Question: How could I add divider to list? I use Flutter for Android. I want to add a divider between each List item and I want to colorize the divider and add styles.
I tried to add 'new divider();' but I got errors. I also tried 'return new divider();'.
Here is the screen shot of my app:

And here is my code:
'''
import 'package:flutter/material.dart';
import 'package:flutter/foundation.dart';
void main() => runApp(const MyApp());
class MyApp extends StatelessWidget {
const MyApp();
@override
Widget build(BuildContext context) {
return MaterialApp(
theme: ThemeData(
primarySwatch: Colors.purple,
buttonTheme: const ButtonThemeData(
textTheme: ButtonTextTheme.primary,
)
),
home: const MyHomePage(),
);
}
}
class Kitten {
const Kitten({this.name, this.description, this.age, this.imageurl});
final String name;
final String description;
final int age;
final String imageurl;
}
final List<Kitten> _kittens = <Kitten>[
Kitten(
name: "kitchen",
description: "mehraboon",
age: 2,
imageurl:
"https://images.pexels.com/photos/104827/cat-pet-animal-domestic-
104827.jpeg?auto=compress&cs=tinysrgb&dpr=2&h=350",
),
Kitten(
name: "garage",
description: "khashen",
age: 1,
imageurl:
"https://images.pexels.com/photos/4602/jumping-cute-playing-animals.jpg?
auto=compress&cs=tinysrgb&dpr=2&h=350",
),
Kitten(
name: "bedroom",
description: "khar zoor",
age: 5,
imageurl:
"https://images.pexels.com/photos/978555/pexels-photo-978555.jpeg?
auto=compress&cs=tinysrgb&dpr=2&h=350",
),
Kitten(
name: "living room",
description: "chorto",
age: 3,
imageurl:
"https://images.pexels.com/photos/209037/pexels-photo-209037.jpeg?
auto=compress&cs=tinysrgb&dpr=2&h=350",
),
];
class MyHomePage extends StatelessWidget {
const MyHomePage({Key key}) : super(key: key);
Widget _dialogBuilder(BuildContext context, Kitten kitten) {
return SimpleDialog(contentPadding: EdgeInsets.zero, children: [
Image.network(kitten.imageurl, fit: BoxFit.fill),
Padding(
padding: const EdgeInsets.all(16.0),
child:
Column(crossAxisAlignment: CrossAxisAlignment.stretch, children: [
Text(kitten.name),
Text('${kitten.age}'),
SizedBox(
height: 16.0,
),
Text(kitten.description),
Align(
alignment: Alignment.centerRight,
child: Wrap(
children: [
FlatButton(onPressed: () {}, child: const
Text("noooo!"),color: Colors.red,),
Padding(padding: const EdgeInsets.all(2.0),),
RaisedButton(onPressed: () {}, child: const
Text("yesss!"),color: Colors.green)
],
),
)
]))
]);
}
Widget _listItemBuilder(BuildContext context, int index) {
return new GestureDetector(
onTap: () => showDialog(
context: context,
builder: (context) => _dialogBuilder(context, _kittens[index])),
child:
Container(
padding: EdgeInsets.all( 16.0),
alignment: Alignment.centerLeft,
child: Text(_kittens[index].name,
style: Theme.of(context).textTheme.headline),
),
) ;
}
@override
Widget build(BuildContext context) {
return Scaffold(
appBar: AppBar(
title: Text("Keys"),
centerTitle: true,
),
body: ListView.builder(
itemCount: _kittens.length,
itemExtent: 60.0,
itemBuilder: _listItemBuilder,
),
);
}
}
'''
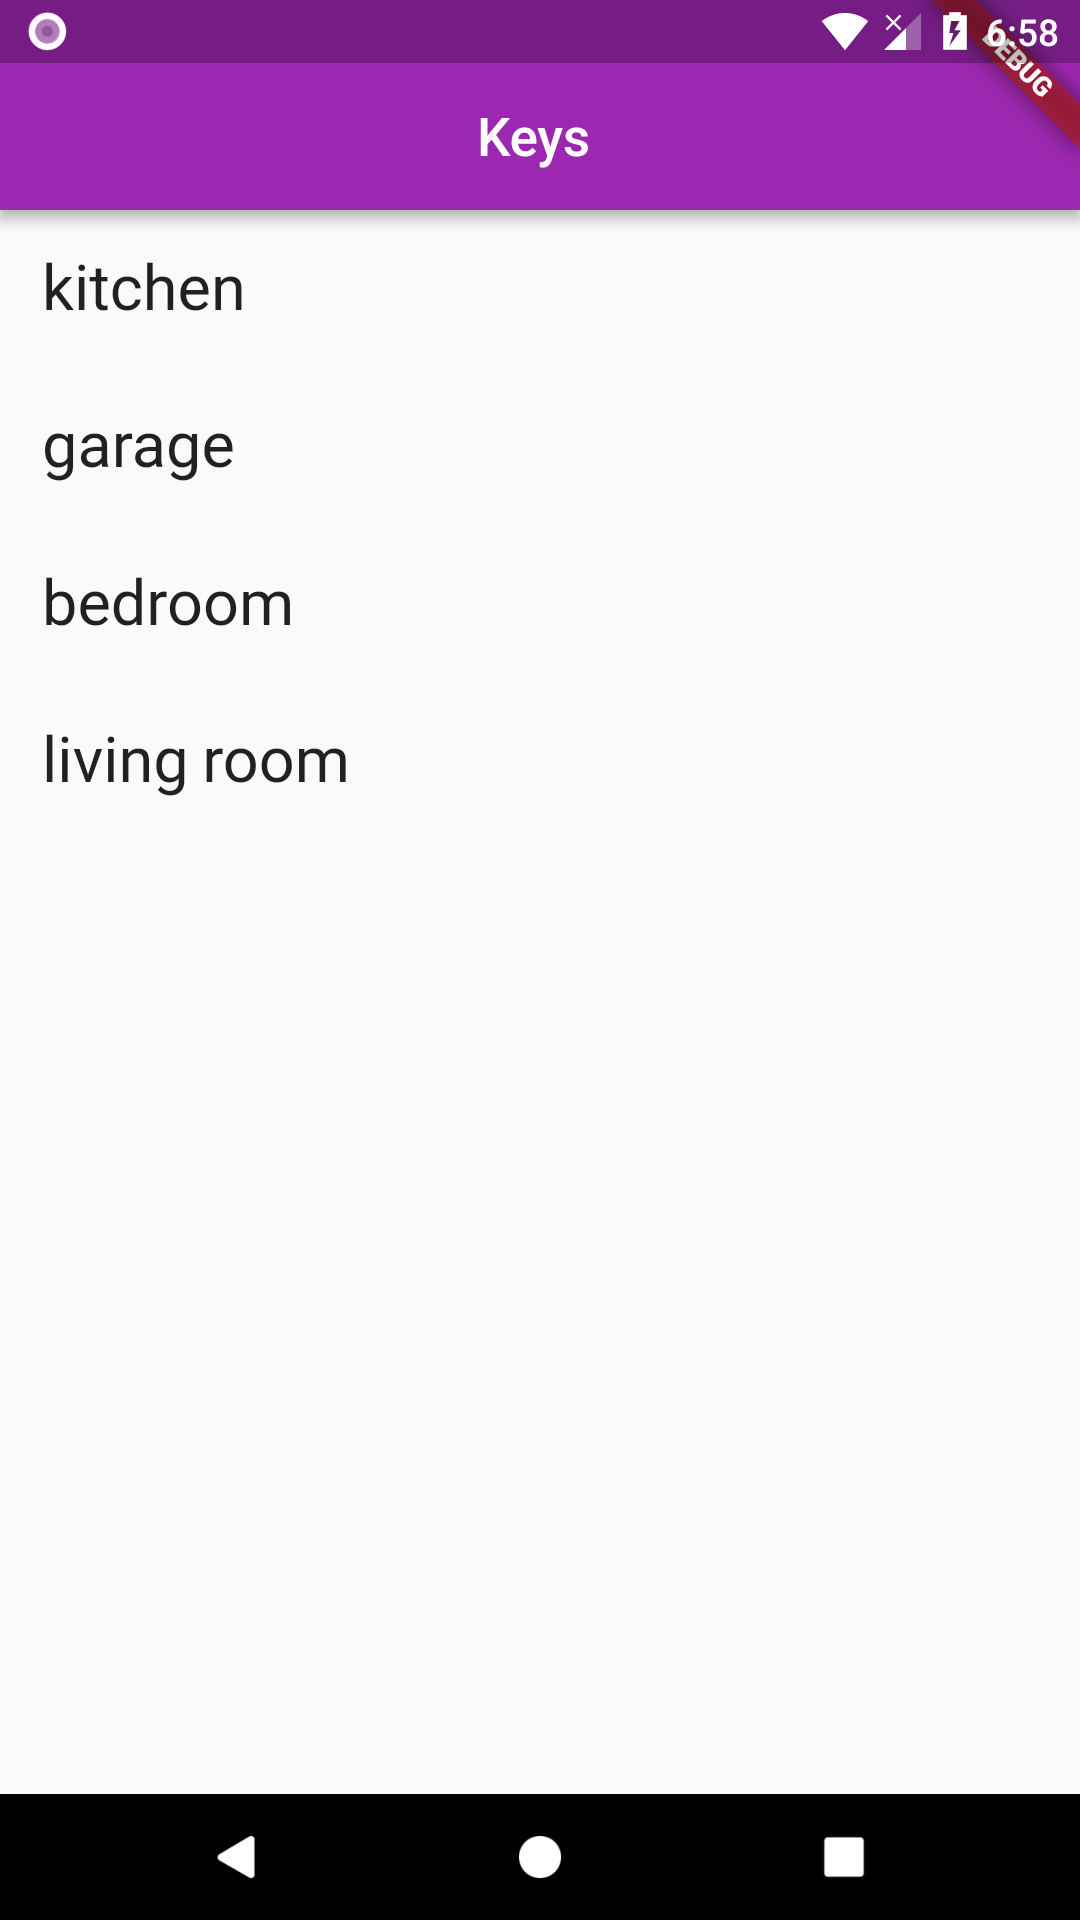
Answer: There are a number of ways to do the same thing. Let me compare them here.
# For a short static list
Use 'ListTile.divideTiles'

'''
ListView(
children: ListTile.divideTiles( // <-- ListTile.divideTiles
context: context,
tiles: [
ListTile(
title: Text('Horse'),
),
ListTile(
title: Text('Cow'),
),
ListTile(
title: Text('Camel'),
),
ListTile(
title: Text('Sheep'),
),
ListTile(
title: Text('Goat'),
),
]
).toList(),
)
'''
# For a long dynamic list
Use 'ListView.separated'.

'''
ListView.separated(
itemCount: 100,
itemBuilder: (context, index) {
return ListTile(
title: Text('$index sheep'),
);
},
separatorBuilder: (context, index) {
return Divider();
},
)
'''
This returns two widgets for every item, except for the last item. The 'separatorBuilder' is used to add the divider.
# For adding a divider after the last item
Create a custom item widget that uses a Divider or BoxDecoration.
### Using Divider

'''
final items = ['Horse', 'Cow', 'Camel', 'Sheep', 'Goat'];
@override
Widget build(BuildContext context) {
return ListView.builder(
itemCount: items.length,
itemBuilder: (context, index) {
return Column(
children: <Widget>[
ListTile(
title: Text(items[index]),
),
Divider(), // <-- Divider
],
);
},
);
}
'''
### Using BoxDecoration

'''
final items = ['Horse', 'Cow', 'Camel', 'Sheep', 'Goat'];
@override
Widget build(BuildContext context) {
return ListView.builder(
itemCount: items.length,
itemBuilder: (context, index) {
return Container(
decoration: BoxDecoration( // <-- BoxDecoration
border: Border(bottom: BorderSide()),
),
child: ListTile(
title: Text(items[index]),
),
);
},
);
}
'''
Both Divider and BoxDecoration are customizable as far as the line height and color go. Divider also has an indent option, but you could get a BoxDecoration to do the same thing with some padding.
# For more style
Use a Card

'''
final items = ['Horse', 'Cow', 'Camel', 'Sheep', 'Goat'];
@override
Widget build(BuildContext context) {
return ListView.builder(
itemCount: items.length,
itemBuilder: (context, index) {
return Card( // <-- Card
child: ListTile(
title: Text(items[index]),
),
);
},
);
}
'''